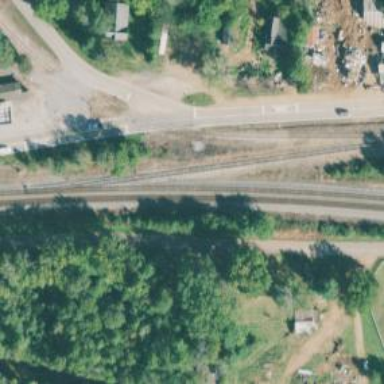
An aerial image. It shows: Railway spur service.